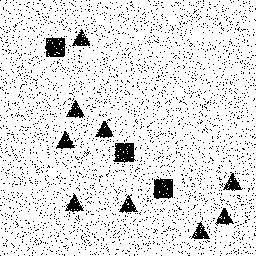
Squares: 3
Triangles: 9
Stars: 0
Total shapes: 12